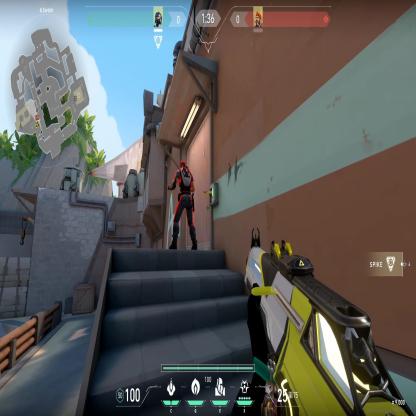
Label: enemy